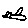
Label: bird